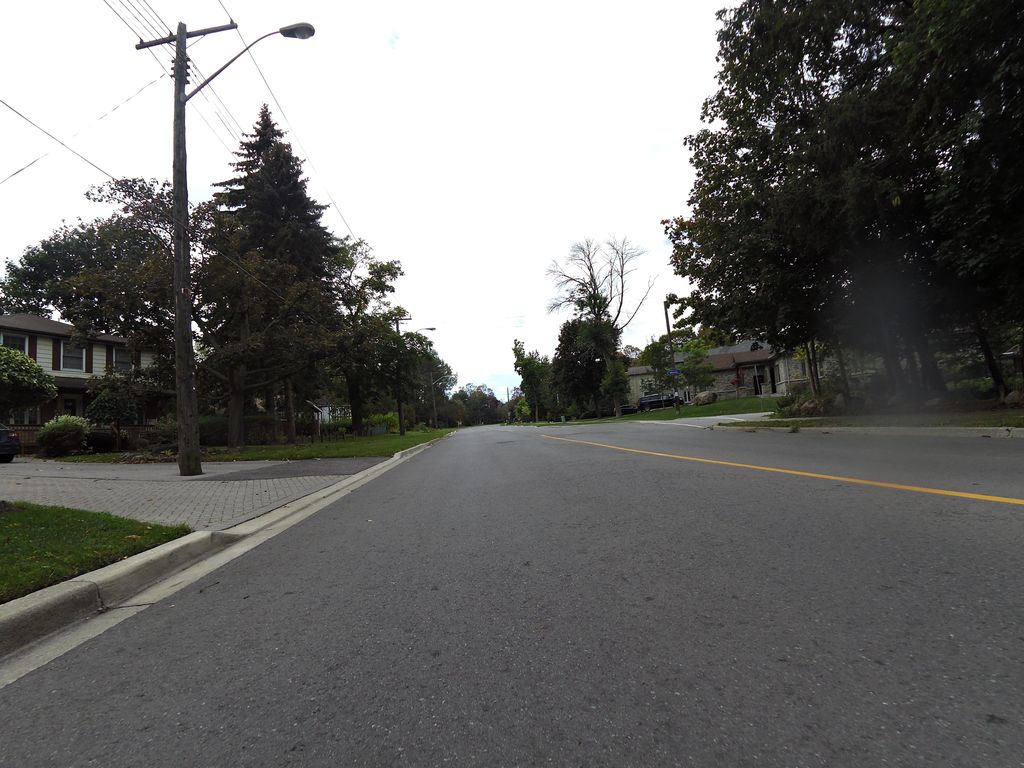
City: toronto